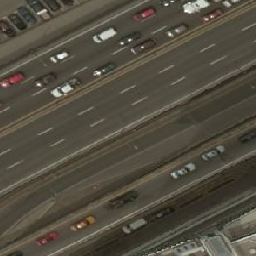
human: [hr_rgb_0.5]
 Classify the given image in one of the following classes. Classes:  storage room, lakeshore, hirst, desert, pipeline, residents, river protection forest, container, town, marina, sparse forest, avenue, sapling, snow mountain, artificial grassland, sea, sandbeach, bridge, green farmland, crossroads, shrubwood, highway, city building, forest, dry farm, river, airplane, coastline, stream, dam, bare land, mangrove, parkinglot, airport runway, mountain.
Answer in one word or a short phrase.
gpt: highway